Field crop: maize
Growth stage: 2
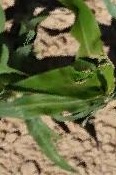
Species: maize